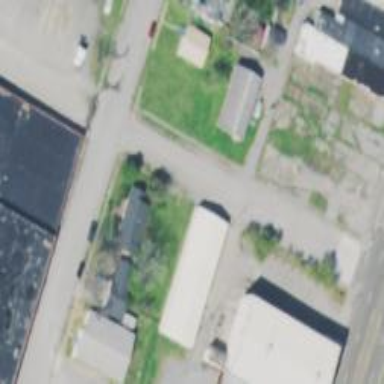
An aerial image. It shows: Alley classified as service road.